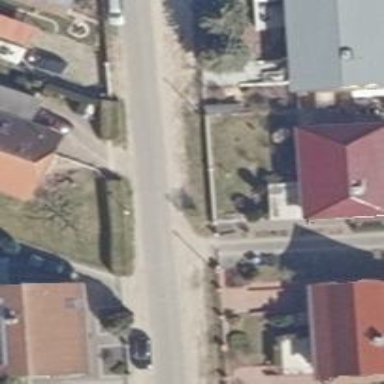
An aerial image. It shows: Residential road with dirt surface.